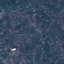
Label: Residential